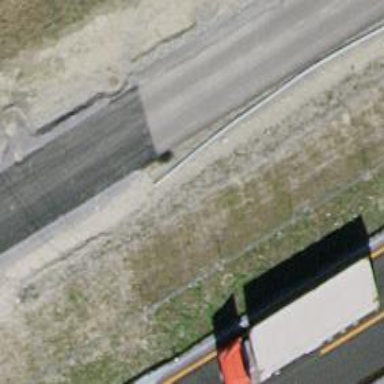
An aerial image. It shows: Unclassified road with asphalt surface.